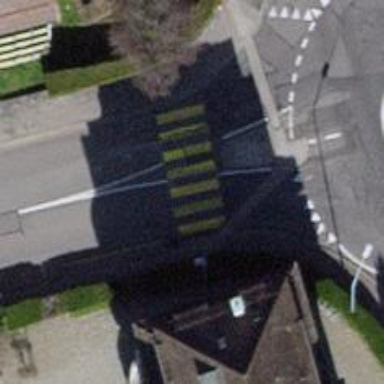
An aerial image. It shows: Uncontrolled zebra crossing on the road.